Field crop: maize
Growth stage: 2
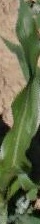
Species: maize